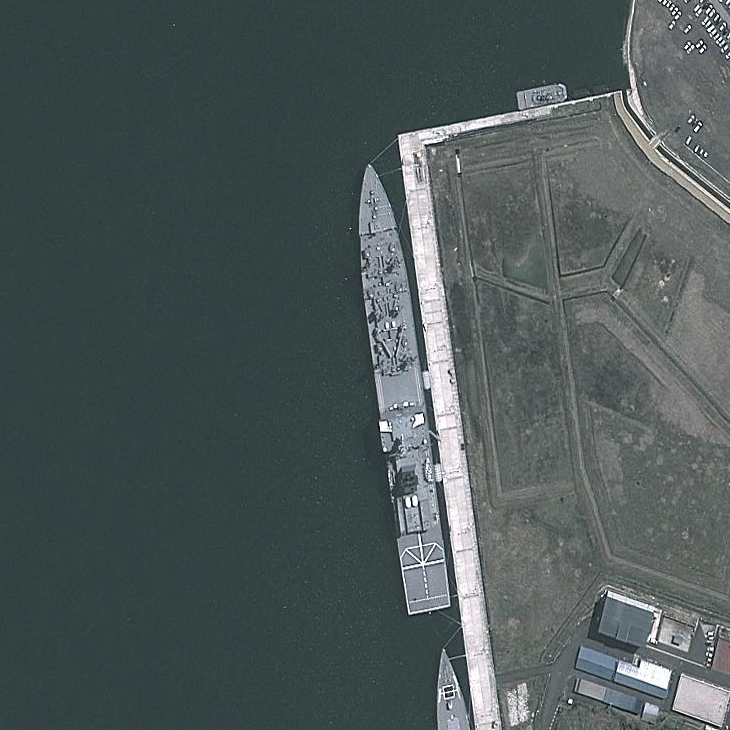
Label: cruiser